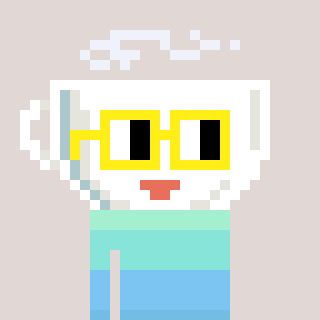
a pixel art character with square yellow glasses, a mug-shaped head and a orange-colored body on a warm background